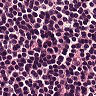
Metastatic tissue present: no